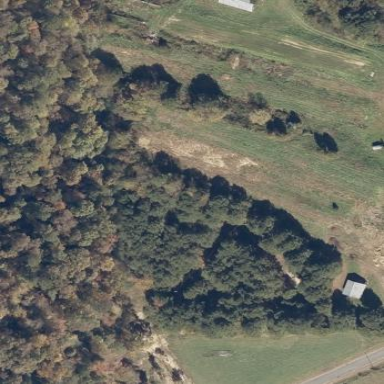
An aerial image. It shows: Farm auxiliary building.